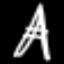
Label: The Eiffel Tower